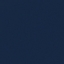
Label: SeaLake